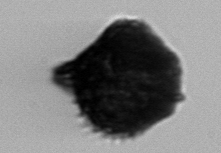
Label: Gonyaulax